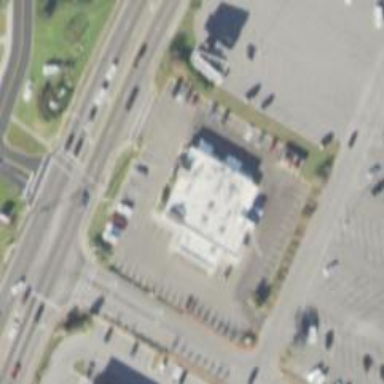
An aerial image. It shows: Parking space.